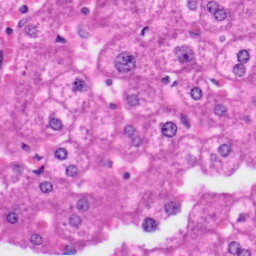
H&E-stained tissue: Liver